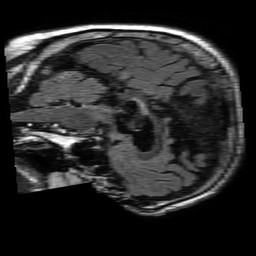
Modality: FLAIR
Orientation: sagittal
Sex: male
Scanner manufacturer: philips
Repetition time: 11 s
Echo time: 0.125 s